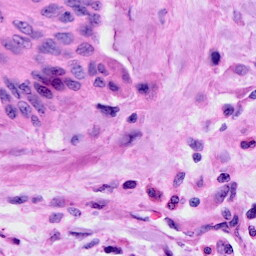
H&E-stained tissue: Cervix